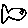
Label: fish